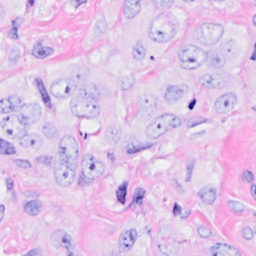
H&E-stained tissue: Breast